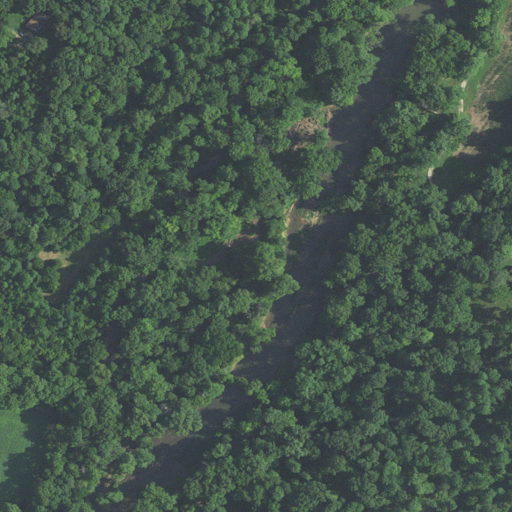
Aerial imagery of island in Indiana named Self Island containing deciduous forest, cultivated crops, mixed forest, and open development